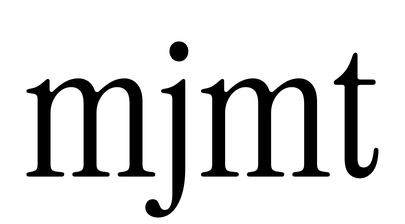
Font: InstrumentSerif-Regular